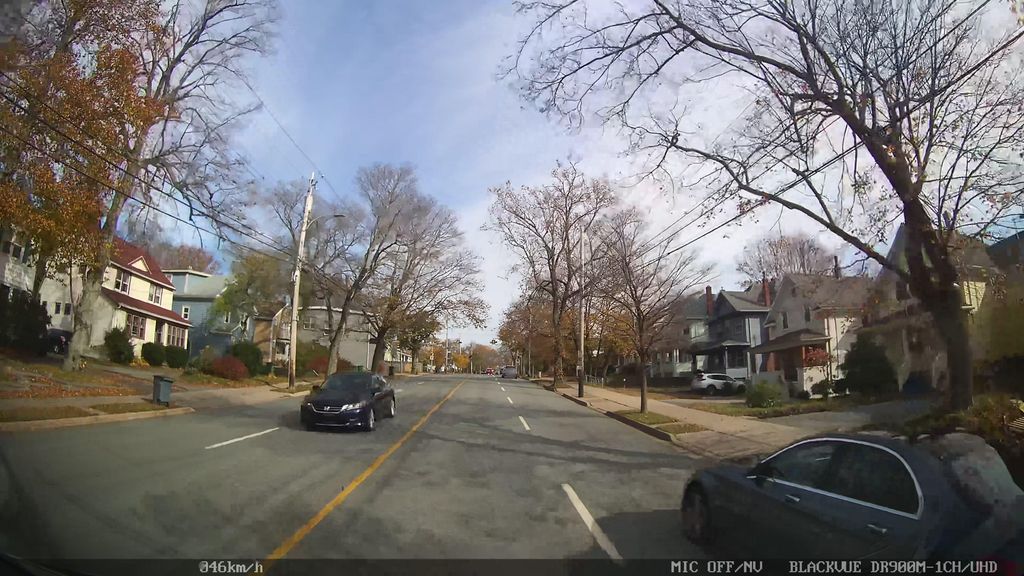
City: halifax